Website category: sports
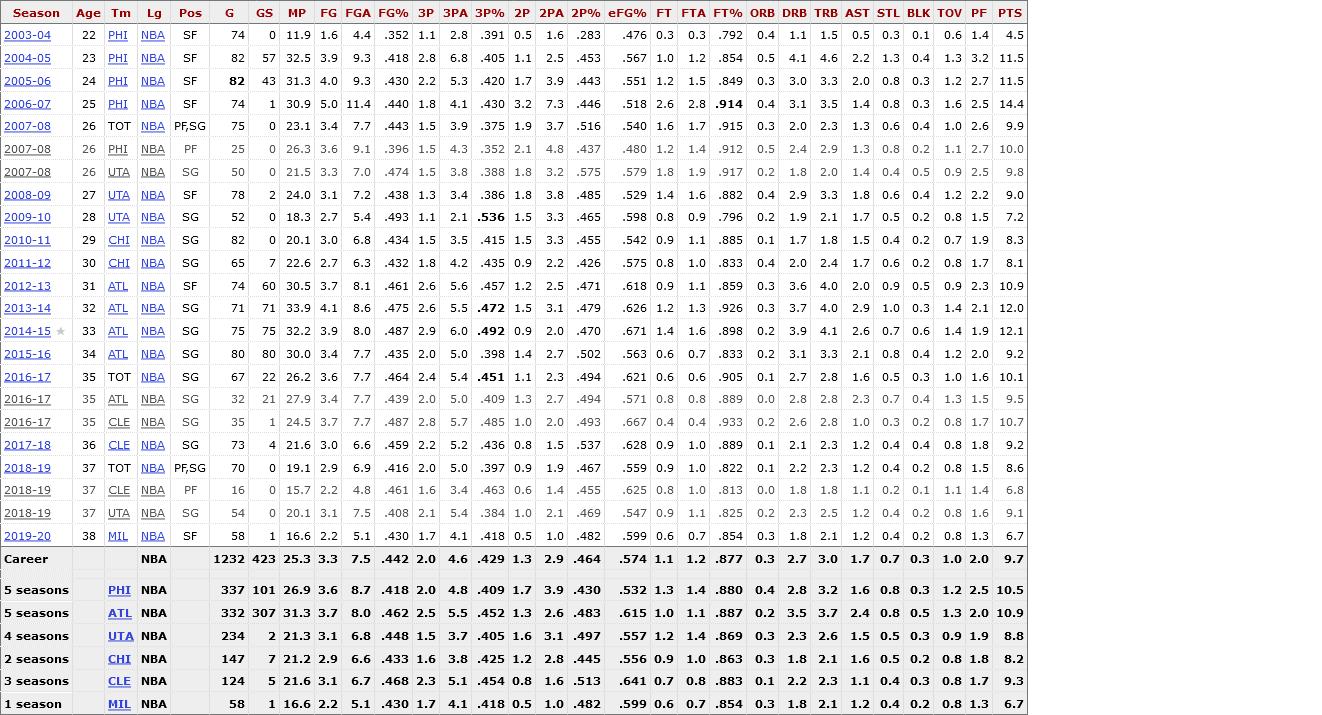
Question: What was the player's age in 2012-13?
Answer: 31

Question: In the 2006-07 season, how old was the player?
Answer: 25

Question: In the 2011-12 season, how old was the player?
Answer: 30

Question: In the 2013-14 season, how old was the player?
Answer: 32

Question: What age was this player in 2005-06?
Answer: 24

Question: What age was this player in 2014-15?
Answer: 33

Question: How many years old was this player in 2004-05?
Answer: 23

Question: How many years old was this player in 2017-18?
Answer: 36

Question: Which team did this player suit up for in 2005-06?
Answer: PHI

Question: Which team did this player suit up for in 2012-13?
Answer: ATL

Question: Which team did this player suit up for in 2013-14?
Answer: ATL

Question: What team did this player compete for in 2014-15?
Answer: ATL

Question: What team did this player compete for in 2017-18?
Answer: CLE

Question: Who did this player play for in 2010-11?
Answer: CHI

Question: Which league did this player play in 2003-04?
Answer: NBA

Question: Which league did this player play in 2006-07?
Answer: NBA

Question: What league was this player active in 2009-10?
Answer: NBA

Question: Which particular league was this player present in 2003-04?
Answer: NBA

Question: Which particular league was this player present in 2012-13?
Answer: NBA

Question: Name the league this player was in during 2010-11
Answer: NBA

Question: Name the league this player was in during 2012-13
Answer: NBA

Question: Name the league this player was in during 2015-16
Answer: NBA

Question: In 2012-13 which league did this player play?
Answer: NBA

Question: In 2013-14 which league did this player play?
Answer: NBA

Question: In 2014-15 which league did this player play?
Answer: NBA

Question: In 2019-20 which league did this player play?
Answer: NBA

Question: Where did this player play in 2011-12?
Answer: NBA

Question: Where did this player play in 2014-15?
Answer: NBA

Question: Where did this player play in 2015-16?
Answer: NBA

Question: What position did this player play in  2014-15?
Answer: SG

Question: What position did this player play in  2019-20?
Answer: SF

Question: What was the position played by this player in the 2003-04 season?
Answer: SF

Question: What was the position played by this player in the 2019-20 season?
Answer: SF

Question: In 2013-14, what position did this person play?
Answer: SG

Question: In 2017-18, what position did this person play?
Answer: SG

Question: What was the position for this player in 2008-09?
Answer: SF

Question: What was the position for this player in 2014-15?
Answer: SG

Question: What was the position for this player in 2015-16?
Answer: SG

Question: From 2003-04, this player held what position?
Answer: SF

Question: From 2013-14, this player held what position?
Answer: SG

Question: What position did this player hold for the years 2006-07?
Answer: SF

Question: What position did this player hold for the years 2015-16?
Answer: SG

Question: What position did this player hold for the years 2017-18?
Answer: SG

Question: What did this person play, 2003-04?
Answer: SF

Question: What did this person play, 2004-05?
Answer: SF

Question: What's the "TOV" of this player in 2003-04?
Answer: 0.6

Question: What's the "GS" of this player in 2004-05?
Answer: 57

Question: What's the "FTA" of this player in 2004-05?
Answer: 1.2

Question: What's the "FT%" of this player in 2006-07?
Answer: .914

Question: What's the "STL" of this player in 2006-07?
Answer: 0.8

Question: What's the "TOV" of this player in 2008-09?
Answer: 1.2

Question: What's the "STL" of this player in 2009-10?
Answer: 0.5

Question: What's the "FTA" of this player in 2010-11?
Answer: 1.1

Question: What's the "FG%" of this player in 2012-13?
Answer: .461

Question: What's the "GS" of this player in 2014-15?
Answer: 75

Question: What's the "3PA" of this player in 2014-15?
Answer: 6.0

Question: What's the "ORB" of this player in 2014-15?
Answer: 0.2

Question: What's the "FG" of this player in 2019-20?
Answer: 2.2

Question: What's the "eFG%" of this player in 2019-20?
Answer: .599

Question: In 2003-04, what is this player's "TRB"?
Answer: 1.5

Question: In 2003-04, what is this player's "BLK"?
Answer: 0.1

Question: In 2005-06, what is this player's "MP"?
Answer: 31.3

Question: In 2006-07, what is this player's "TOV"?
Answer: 1.6

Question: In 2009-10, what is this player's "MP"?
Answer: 18.3